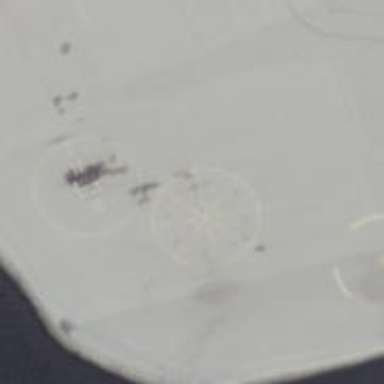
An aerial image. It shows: Image of helipad at airport.